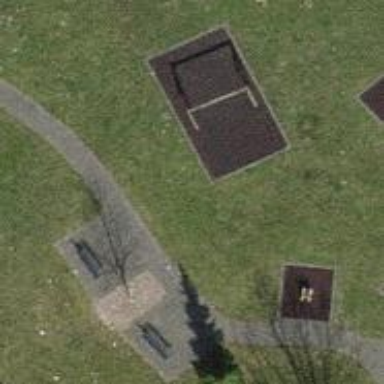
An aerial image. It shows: Park.